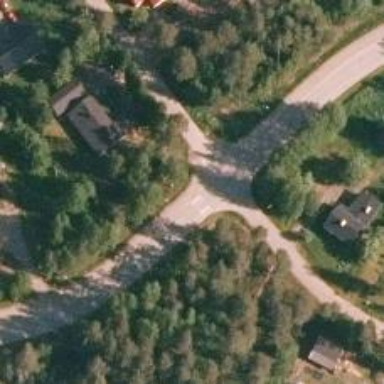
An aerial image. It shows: Crossing on the cycleway.